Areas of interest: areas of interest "China Construction Bank (Fuzhou South City Branch)"
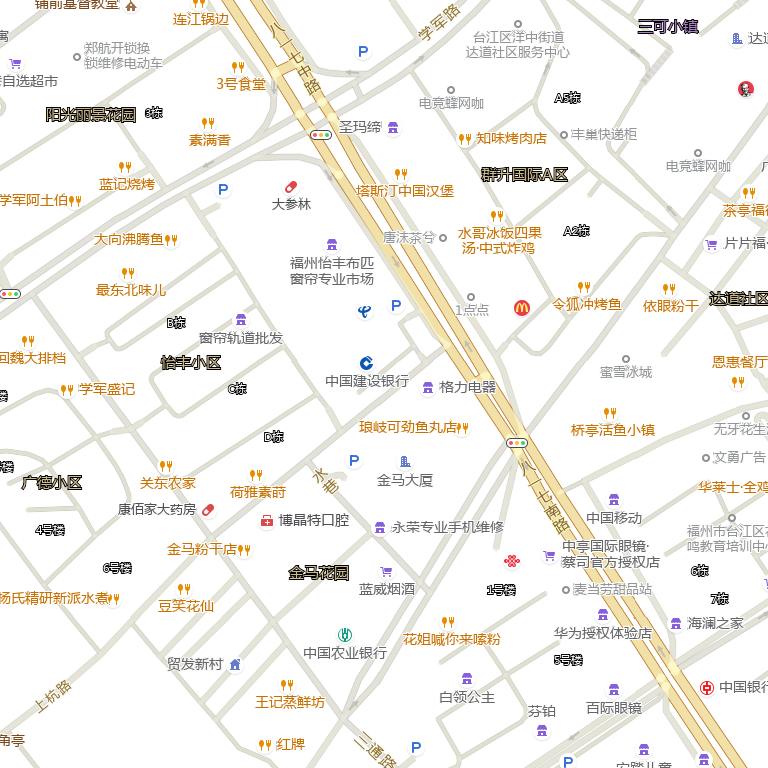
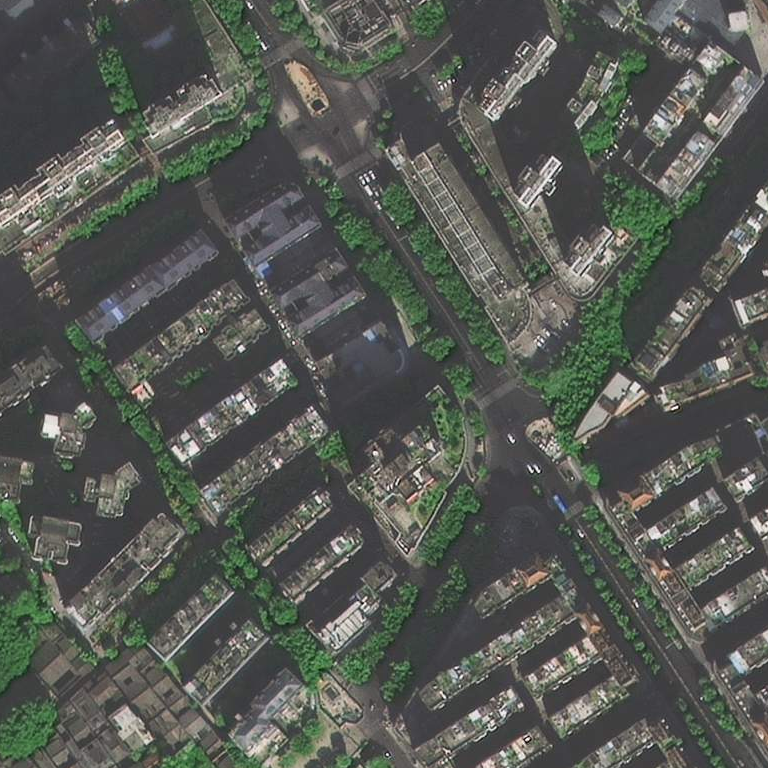